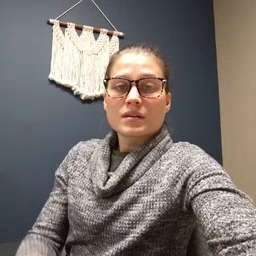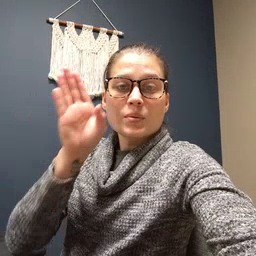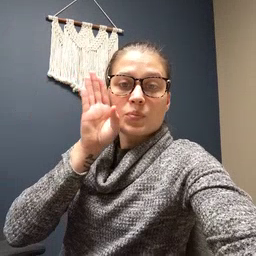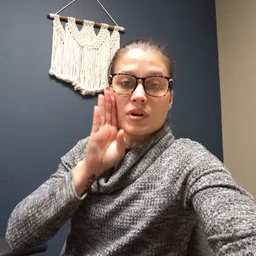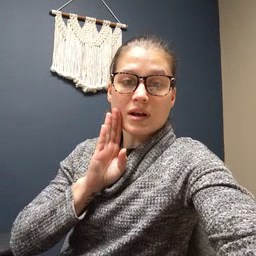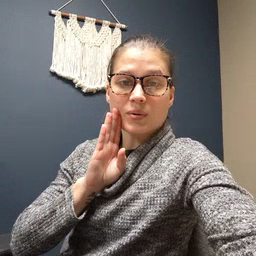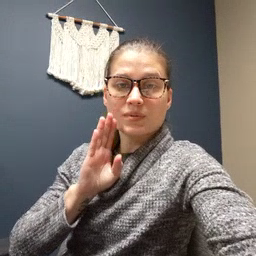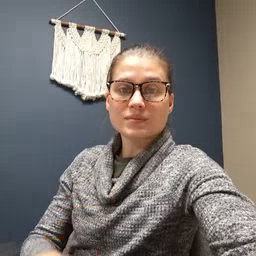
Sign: brown